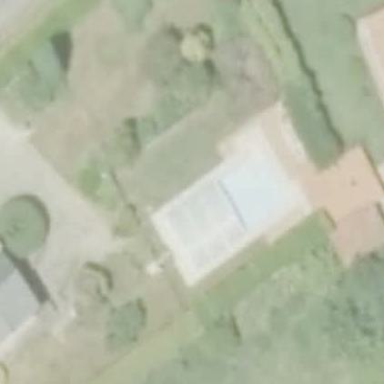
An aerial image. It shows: Swimming pool located in leisure land.